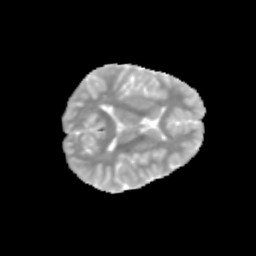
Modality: MD
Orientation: axial
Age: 9
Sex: male
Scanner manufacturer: siemens
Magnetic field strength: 3 T
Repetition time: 3.8 s
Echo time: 0.07 s